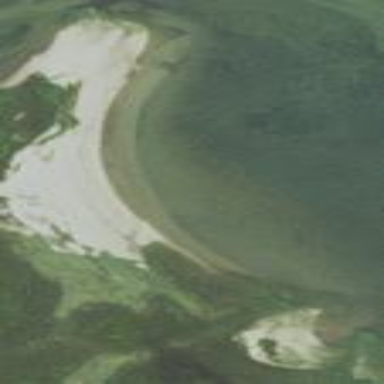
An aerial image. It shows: Sandy beach.